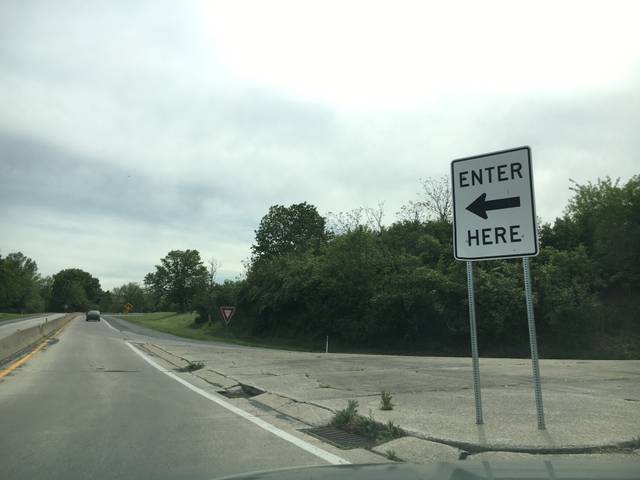
Region: United States
Coordinates: 40.346, -75.964